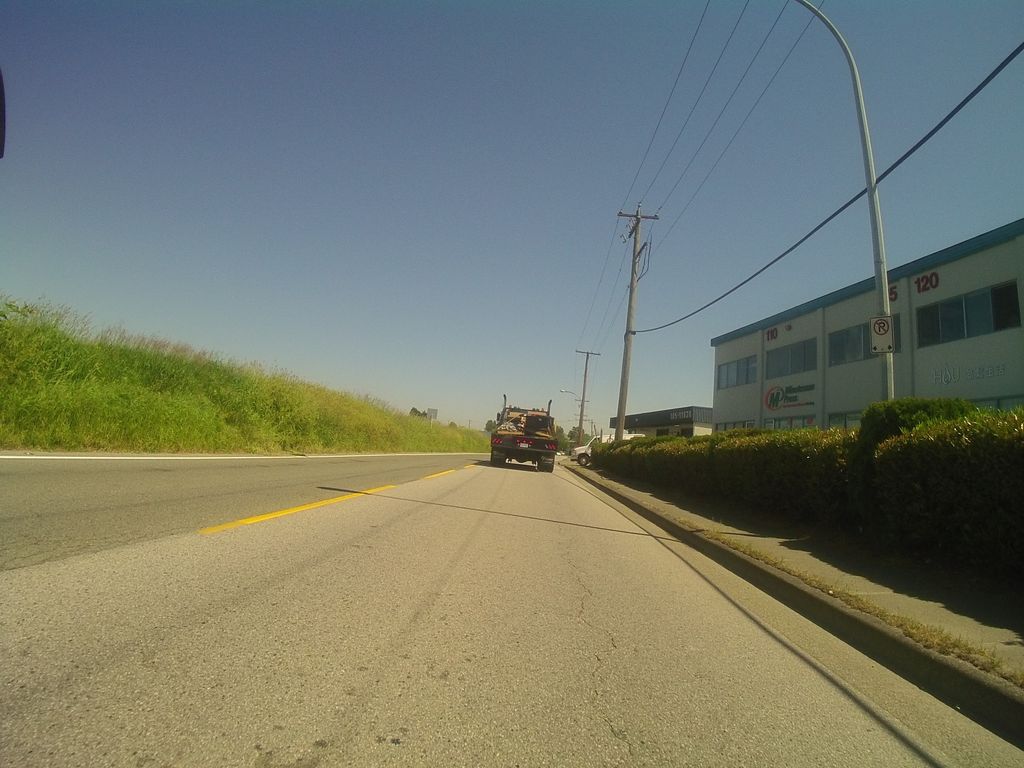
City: vancouver